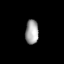
Tissue: lung
Cell type: Others
Senescence score: 0.1816
Nuclear area (px): 312
Mean DAPI intensity: 162.567